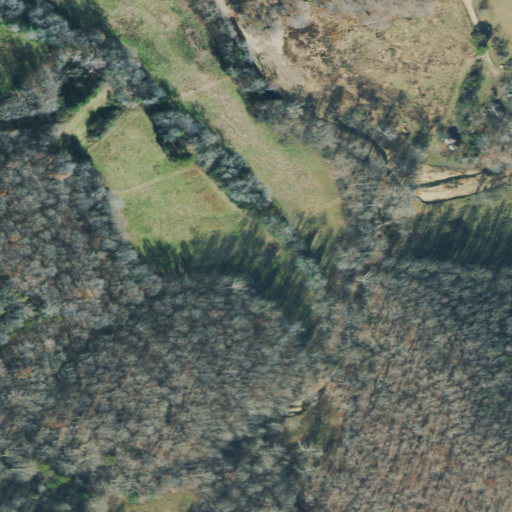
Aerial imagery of valley in Tennessee named Rushy Hollow containing deciduous forest, pasture, mixed forest, open development, and low intensity development